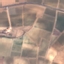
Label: PermanentCrop